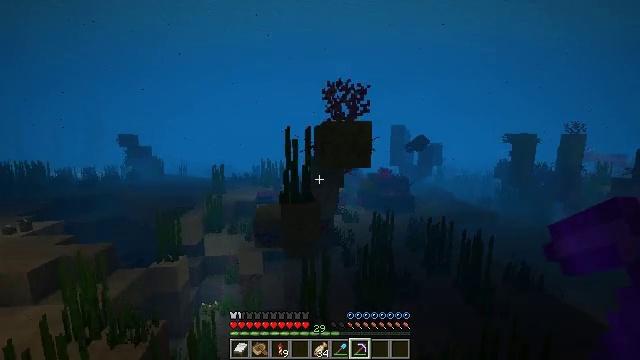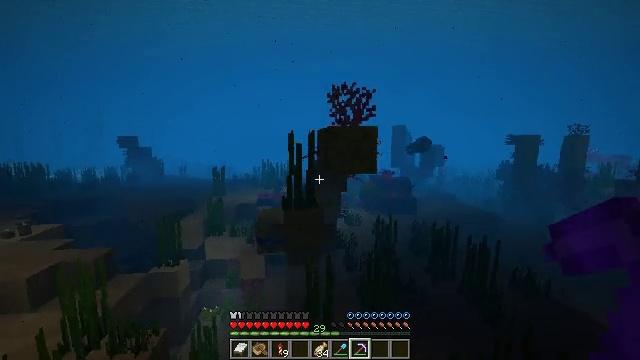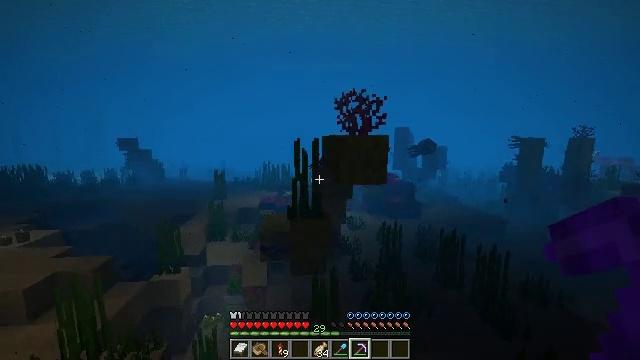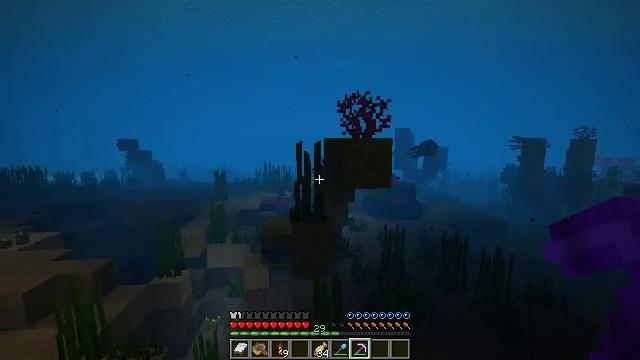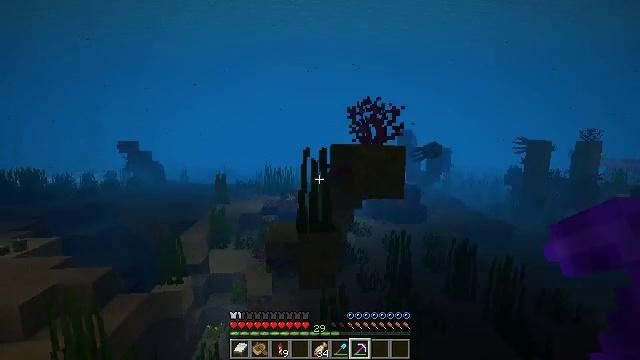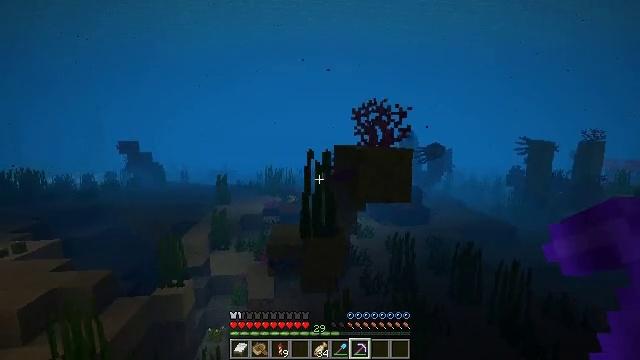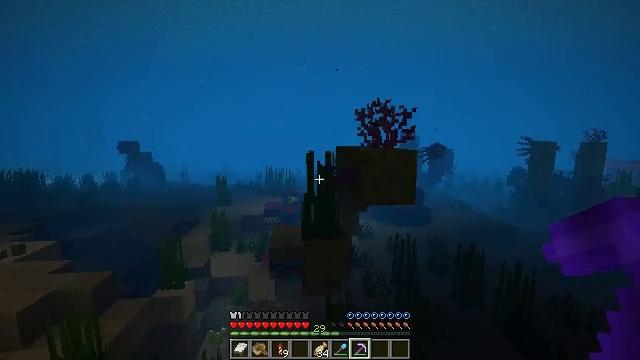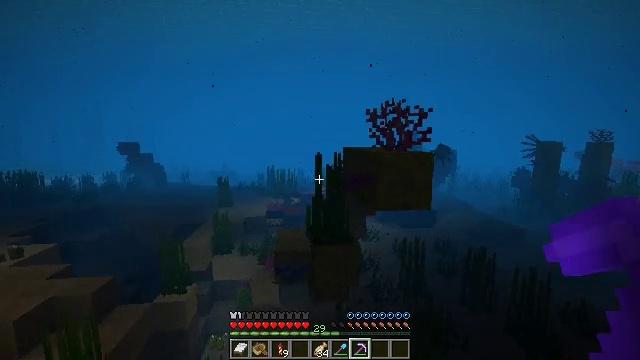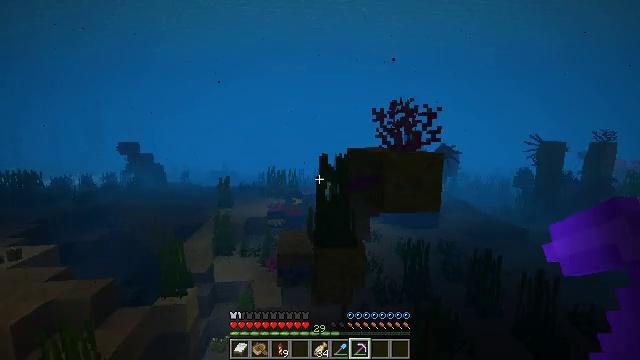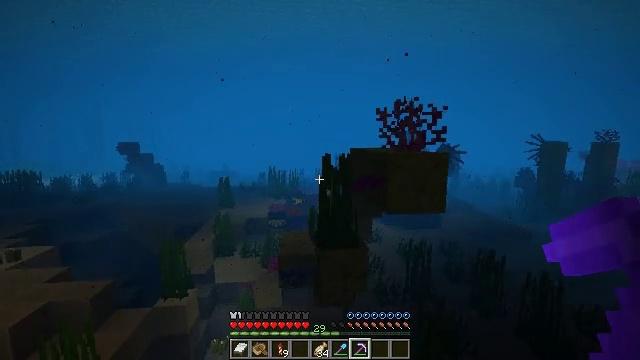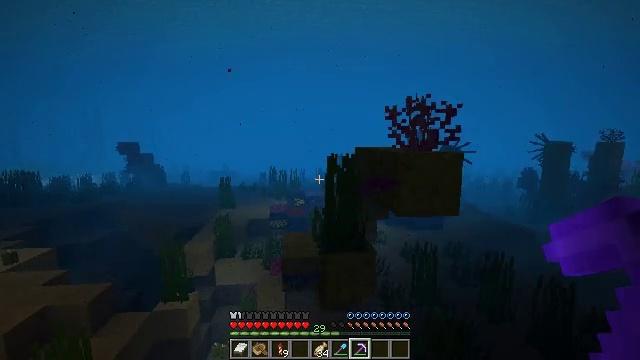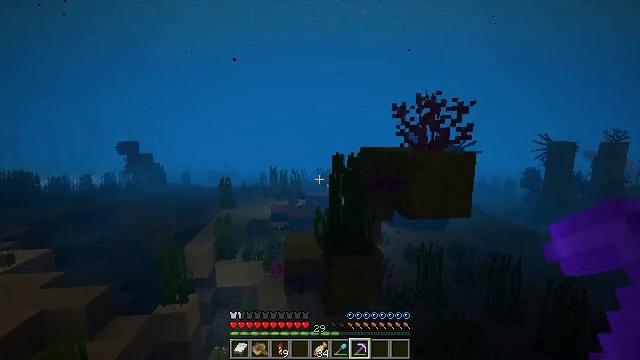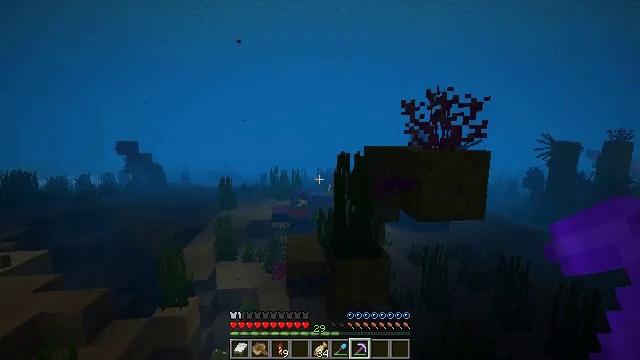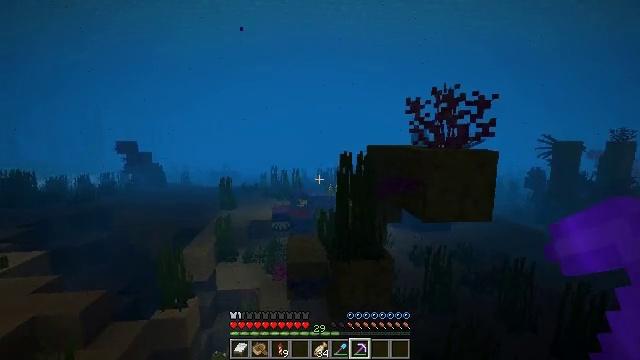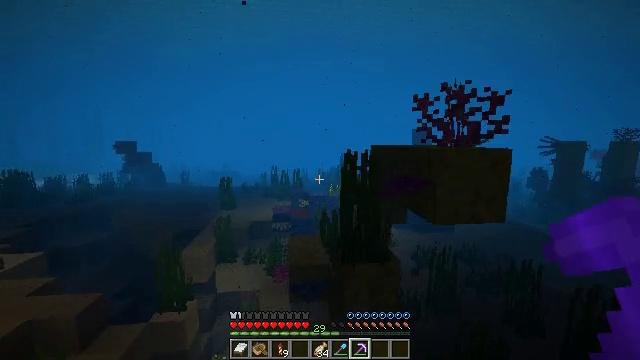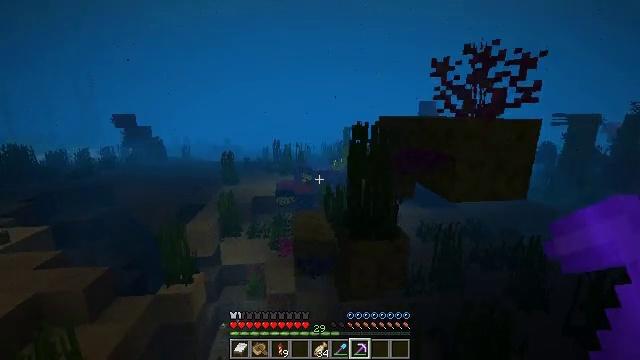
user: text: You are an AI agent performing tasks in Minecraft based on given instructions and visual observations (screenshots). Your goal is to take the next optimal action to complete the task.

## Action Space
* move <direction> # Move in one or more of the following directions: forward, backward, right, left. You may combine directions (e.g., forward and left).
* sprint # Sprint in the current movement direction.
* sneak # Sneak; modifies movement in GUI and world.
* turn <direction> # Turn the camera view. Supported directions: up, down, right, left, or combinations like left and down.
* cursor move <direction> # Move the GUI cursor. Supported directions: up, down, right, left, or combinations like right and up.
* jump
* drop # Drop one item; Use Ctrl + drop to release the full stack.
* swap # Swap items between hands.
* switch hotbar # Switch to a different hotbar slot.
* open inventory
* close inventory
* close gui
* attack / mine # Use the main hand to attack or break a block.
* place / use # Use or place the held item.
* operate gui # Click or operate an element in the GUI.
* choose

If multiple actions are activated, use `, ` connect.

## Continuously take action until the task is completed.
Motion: motion action
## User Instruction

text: Collect the bubble coral wall fan for decorative purposes.
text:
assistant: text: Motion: move forward and move left, jump
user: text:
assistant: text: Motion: move forward and move left, jump
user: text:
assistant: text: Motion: move forward and move left, jump
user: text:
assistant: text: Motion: move forward and move left
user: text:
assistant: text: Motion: move forward and move left
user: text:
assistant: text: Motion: move forward and move left
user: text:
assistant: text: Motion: move forward and move left
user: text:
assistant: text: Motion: move forward
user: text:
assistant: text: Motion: move forward
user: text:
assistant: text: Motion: move forward
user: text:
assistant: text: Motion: move forward
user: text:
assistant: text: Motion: move forward
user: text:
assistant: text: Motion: move forward
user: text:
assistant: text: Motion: move forward
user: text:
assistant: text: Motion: move forward, turn down
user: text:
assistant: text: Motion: move forward, turn left and down
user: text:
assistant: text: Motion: move forward, turn down
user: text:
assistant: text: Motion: move forward, turn down
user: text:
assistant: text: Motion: move forward, turn down
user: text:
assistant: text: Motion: move forward
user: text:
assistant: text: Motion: move forward
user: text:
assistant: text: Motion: move forward
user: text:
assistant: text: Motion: move forward
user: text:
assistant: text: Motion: move forward
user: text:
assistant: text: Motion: move forward
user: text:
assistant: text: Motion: move forward
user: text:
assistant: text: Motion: move forward
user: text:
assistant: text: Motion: no_op
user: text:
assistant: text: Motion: no_op
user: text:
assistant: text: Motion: no_op